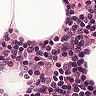
Metastatic tissue present: no